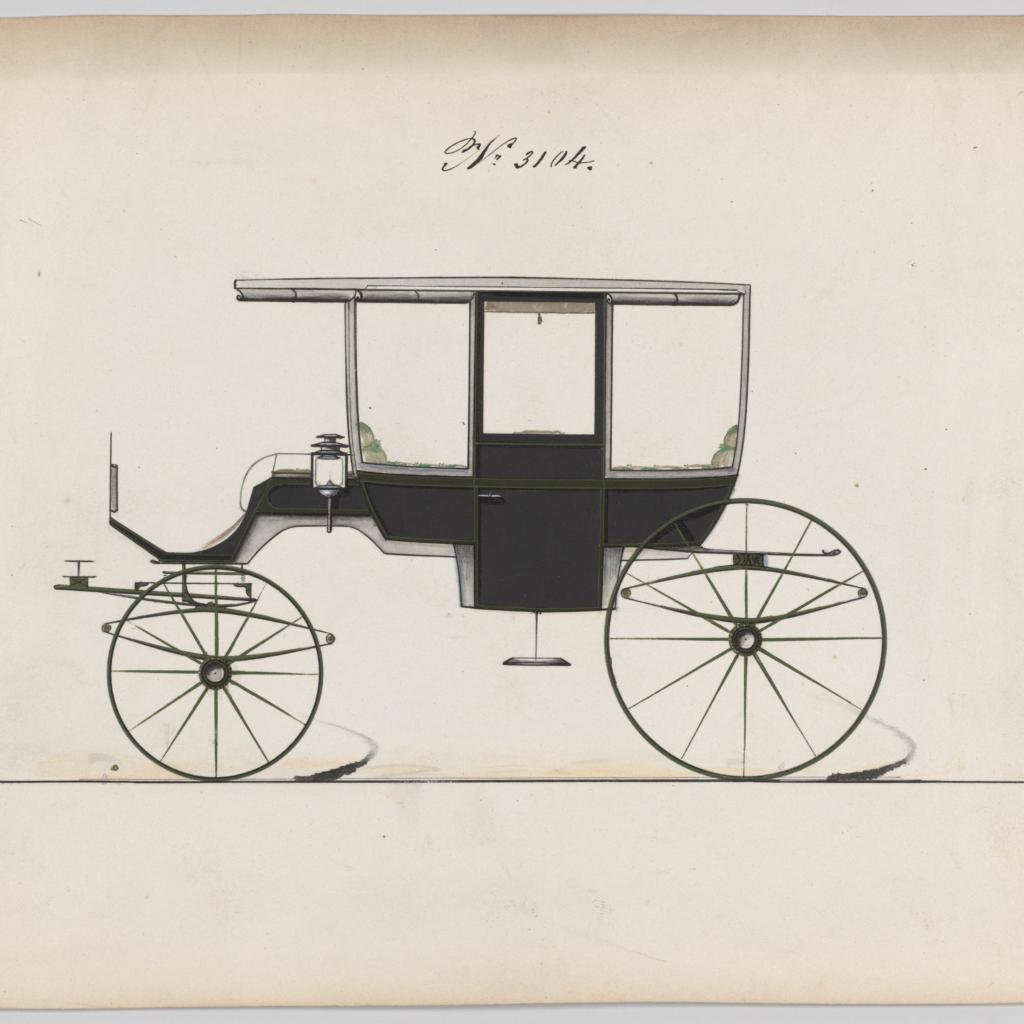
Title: Design for 6 seat Rockaway, no. 3104
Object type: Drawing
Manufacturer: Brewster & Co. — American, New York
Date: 1875
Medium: Pen and black ink, watercolor and gouache with gum arabic
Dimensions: Sheet: 7 3/16 x 9 7/8 in. (18.3 x 25.1 cm)
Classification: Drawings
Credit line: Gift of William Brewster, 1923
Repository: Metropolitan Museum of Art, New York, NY